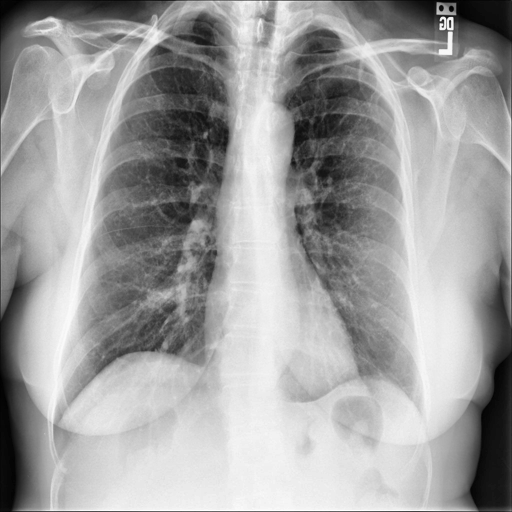
Finding: NORMAL